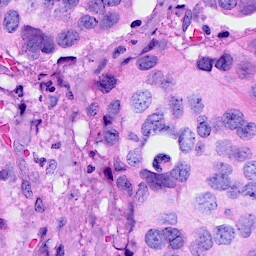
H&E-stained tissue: Breast